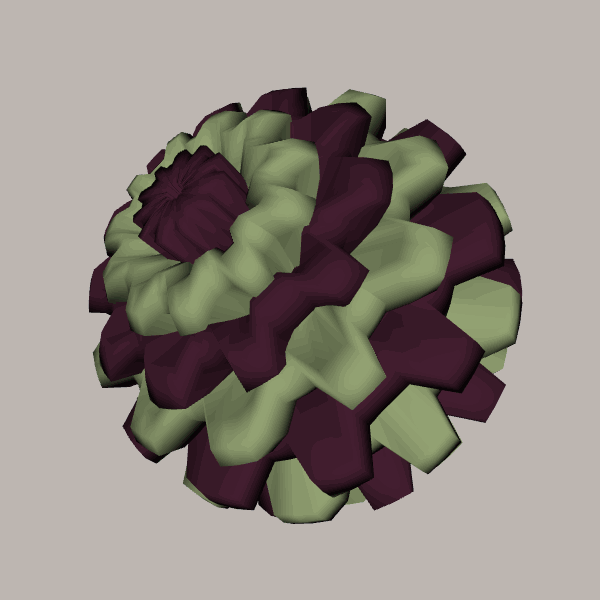
Background: light